Question: Hello I'm trying to write a string like :
'''
<xhtml:link rel="alternate" hreflang="de" href="http://www.example.com/de" />
'''
using 'XmlTextWriter' class
I've tried this piece of code:
'// Write Alternative links _writer.WriteStartElement("xhtml:link"); _writer.WriteAttributeString("rel","alternate"); _writer.WriteAttributeString("hreflang", "de"); _writer.WriteAttributeString("href", "http://example.com/de"); _writer.WriteEndElement();'
Which generates this error:
But I don't need any namespaces provided for 'xhtml:link'
## Update 1: I have changed to LINQ to XML
But for now I have another problem... For the beginning I'll show the code:
'''
private readonly XNamespace nsXhtml = "http://www.w3.org/1999/xhtml";
private readonly XNamespace nsSitemap = "http://www.sitemaps.org/schemas/sitemap/0.9";
private readonly XNamespace nsXsi = "http://www.w3.org/2001/XMLSchema-instance";
private readonly XNamespace nsLocation = "http://www.sitemaps.org/schemas/sitemap/0.9 http://www.sitemaps.org/schemas/sitemap/0.9/sitemap.xsd";
public XDocument Generate()
{
var sitemap = new XDocument(new XDeclaration("1.0", "utf-8", "yes"));
var urlSet = new XElement(nsSitemap + "urlset",
new XAttribute("xmlns", nsSitemap),
new XAttribute(XNamespace.Xmlns + "xhtml", nsXhtml),
new XAttribute(XNamespace.Xmlns + "xsi", nsXsi),
new XAttribute(nsXsi + "schemaLocation", nsLocation),
from node in GenerateUrlNodes() // Provides a collection of "objects", actually it doesn't matter since we anyway convert them to XElement below...
select WriteUrlLocation(node.Url,node.UpdateFrequency,node.LastModified));
sitemap.Add(urlSet);
return sitemap;
}
protected XElement WriteUrlLocation(string url, UpdateFrequency updateFrequency, DateTime lastUpdated)
{
var urlNode = new XElement(nsSitemap + "url",
new XElement(nsSitemap + "loc", url),
new XElement(nsSitemap + "changefreq", updateFrequency),
new XElement(nsSitemap + "lastmod", lastUpdated)
);
var linkNode = new XElement(nsXhtml + "link",
new XAttribute("rel", "alternate"),
new XAttribute("hreflang", "de"),
new XAttribute("href", "http://example.com/de"));
urlNode.Add(linkNode);
return urlNode;
}
'''
The problem is that When I inspect the Generated sitemap at Controller:
'''
public ActionResult Sitemap()
{
var sitemap = _sitemapGenerator.Generate().ToString();
return Content(sitemap,"text/xml");
}
'''
The whole xml is not as expected and, the '<xhtml:link>' element is rendered with a non-empty closing tag (thus I don't know if this is a problem here) .. Look at the image please

## Update 2: Solved! Seems that the XML structure is valid but the browser is not displaying it right...
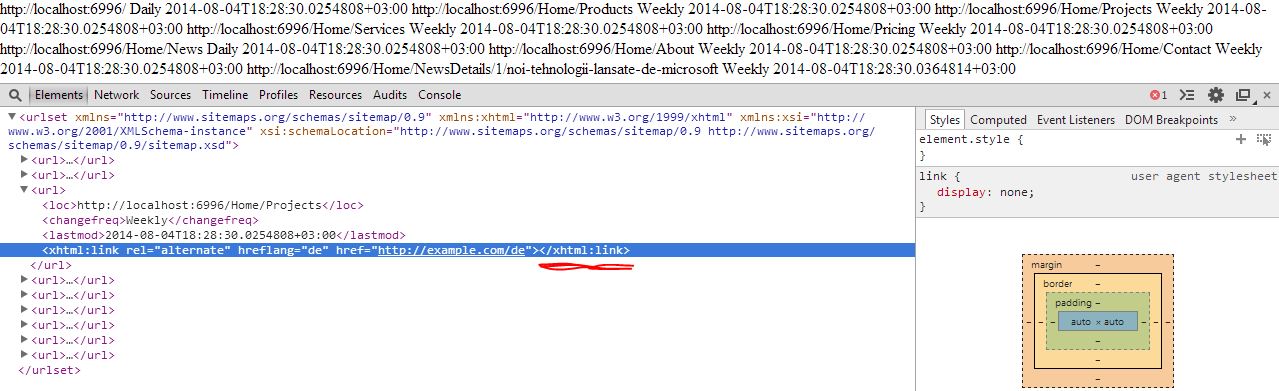
Answer: You should change to use a different overload of 'XmlWriter.StartElement'. For example:
'''
_writer.WriteStartElement("link", "http://www.w3.org/1999/xhtml");
'''
That assumes you've already got a prefix alias of 'xhtml' for the namespace 'http://www.w3.org/1999/xhtml'. I'd still recommend shifting to use LINQ to XML as soon as you can though... 'XmlWriter' is great for cases where you really need to stream the data (e.g. when it's ) but otherwise, LINQ to XML makes things a lot easier:
'''
XNamespace xhtml = "http://www.w3.org/1999/xhtml";
var element = new XElement(xhtml + "link",
new XAttribute("rel", "alternate"),
new XAttribute("hreflang", "de"),
new XAttribute("href", "http://example.com/de"));
parent.Add(element);
'''